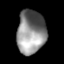
Tissue: lung
Cell type: Endothelial cells
Senescence score: 0.1688
Nuclear area (px): 1212
Mean DAPI intensity: 138.572